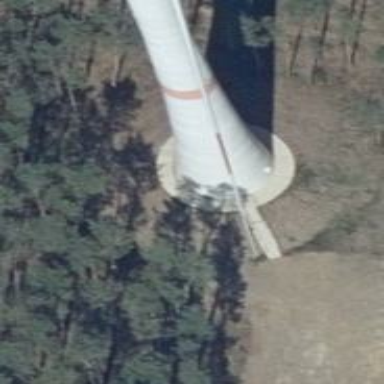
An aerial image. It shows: Wind generator in the form of horizontal axis wind turbine.